Question: I'm an working on a question where I have 10 keys and I have to make a bottom up construction. According to my book, I'm supposed to construct (n+1)/2 heaps which is 11/2=5.5 heaps for the bottom. Then 11/4 for the 2nd level, 11/8 for 3rd and so on.
The problem is I get this as result:
(Using 'a' for example)

Since 11/2=5.5, so I round to 6, 11/4=2.75 so 3, 11/8=1.375 so 2, and 11/16=0.6875 so 1.
Even if I don't round up, I still have a weird heaps. Can anyone explain where I messed up?
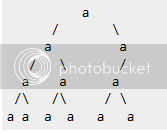
Answer: You messed up because only the last layer in a binary heap is allowed to not be full. A heap with 10 elements should look like this:
'''
1
/ 2 3
/ \ / 4 5 6 7
/\ /
8 9 10
'''
As for the bottom up construction you don't need to think too much about the amount of heaps. The basic idea is that
1. Nodes with no children are trivial heaps.
2. If a node has two heaps as children we can convert it to a larger heap with a bubbling operation.
So at the start we know that the nodes in the 4th layer (8, 9 and 10) are already heaps. We can then use this to bubble the nodes in the third layer to turn them into heaps as well and so on.